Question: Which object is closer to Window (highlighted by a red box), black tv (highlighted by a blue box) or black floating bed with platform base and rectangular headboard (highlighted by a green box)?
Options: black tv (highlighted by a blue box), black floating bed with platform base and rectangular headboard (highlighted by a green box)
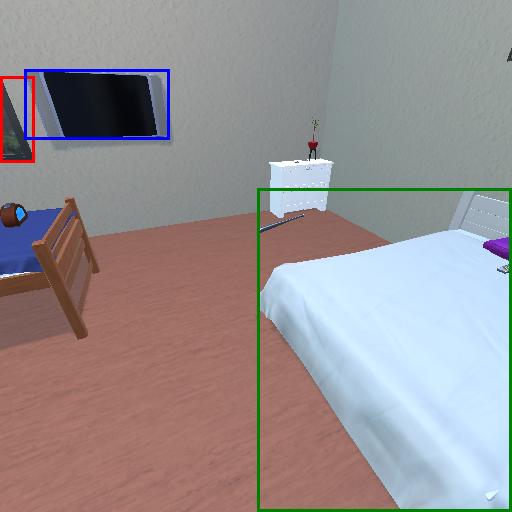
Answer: black tv (highlighted by a blue box)